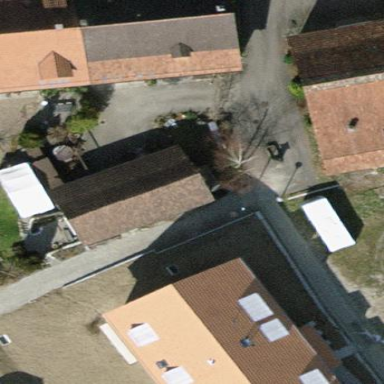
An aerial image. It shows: Shed.